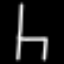
Label: chair